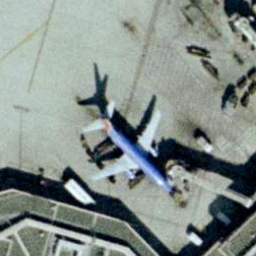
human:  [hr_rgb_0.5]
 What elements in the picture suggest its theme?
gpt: airplane